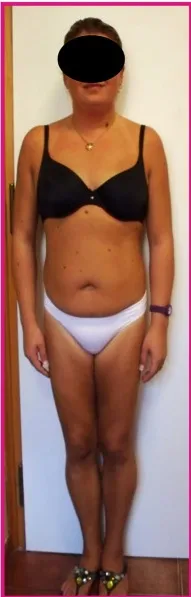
(A) DNA analysis sequencing of the proband by NGS and Sanger sequencing revealed the heterozygous c.604G>A change in LMNA gene.
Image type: medical_photograph (skin_photograph)